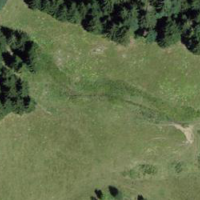
EUNIS habitat code: 23
Species observed at this site:
Pinus sylvestris